Question: How to estimate the surface normal of point on a depth image (pixel value in mm) without using Point Cloud Library(PCL)? I've gone through <URL> but I'm looking for a simple estimation of surface normal on each pixel with C++ standard library or openCV.

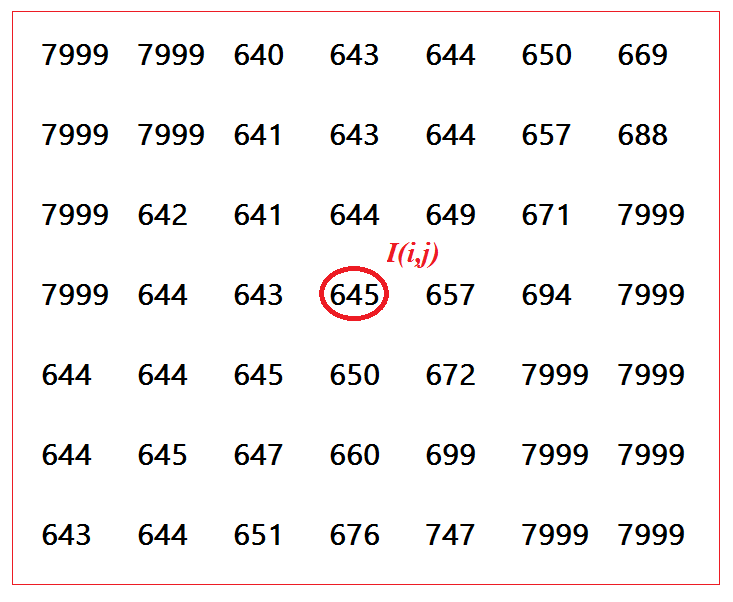
Answer: You need to know the camera's intrinsic parameters, so that you can also know the distance between pixels in the same units (mm). This distance between pixels is obviously true for a certain distance from the camera (i.e. the value of the center pixel)
If the camera matrix is K which is typically something like:
'''
f 0 cx
K= 0 f cy
0 0 1
'''
Then, taking a pixel coordinates (x,y), then a ray from the camera origin through the pixel (in camera world coordinate space) is defined using:
'''
x
P = inv(K) * y
1
'''
Depending of whether the distance in your image is a projection on the Z axis, or just a euclidean distance from the center, you need to either normalize the vector P such that the magnitude is the distance to the pixel you want, or make sure the z component of P is this distance. For pixels around the center of the frame this should be close to identical.
If you do the same operation to nearby pixels (say, left and right) you get Pl and Pr in units of mm
Then just find the norm of (Pl-Pr) which is twice the distance between adjacent pixels in mm.
Then, you calculate the gradient in X and Y
'''
gx = (Pi+1,j - Pi-1,j) / (2*pixel_size)
'''
Then, take the two gradients as direction vectors:
'''
ax = atan(gx), ay=atan(gy)
| cos ax 0 sin ax | |1|
dx = | 0 1 0 | * |0|
| -sin ax 0 cos ax | |0|
| 1 0 0 | |0|
dy = | 0 cos ay -sin ay | * |1|
| 0 sin ay cos ay | |0|
N = cross(dx,dy);
'''
You may need to see if the signs make sense, by looking at a certain gradient and seeing of the dx,dy point to the expected direction. You may need to use a negative for none/one/both angles and same for the N vector.